Question: See Image below, it will allow me to add many products as I want. First I select a category from a dropdown which will then generate related entries in the Items dropdown via Ajax. I can add many products as I want by clicking on "Add Another Product".
If I finish selecting the products, I will then need to click on Submit/Order button which then validate the fields via PHP (No Ajax) before adding to the sale. If validation did not pass - I need to repopulate all the selected categories and entries (in other word create products fields again) - How to do this?
Note: All the data will be stored in '$_POST'

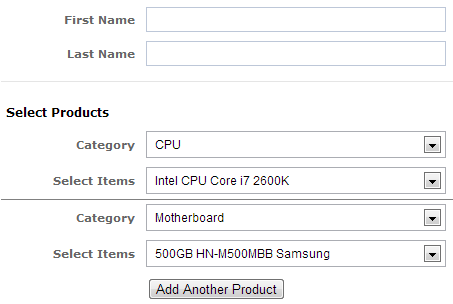
Answer: Your options:
- -
Second option is preferred.
edit: Extra info on option two.
When validation fails save $_POST data in session: '$_SESSION['stored post'] = $_POST;' and redirect to the original form (the one from which POST originated): 'header('Location: /url/of/the/original-form.html);'
In the code generating the order form add following:
'''
if ( isset($_SESSION['stored post'])
&& is_array($_SESSION['stored post'])
&& count($_SESSION['stored post']) > 0 ) //check if there is POST stored
{
//generate fields from data stored in $_SESSION['stored post'] here
unset($_SESSION['stored post']; //remove the stored data
}
'''